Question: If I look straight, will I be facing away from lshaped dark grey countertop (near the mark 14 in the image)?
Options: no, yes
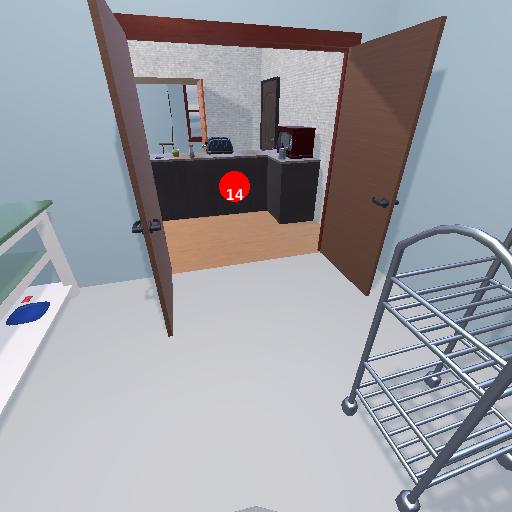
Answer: no